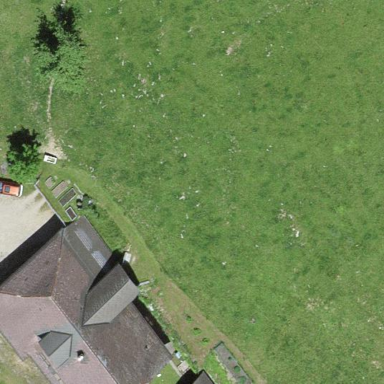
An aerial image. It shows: Farm building.